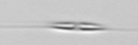
Label: Cylindrotheca